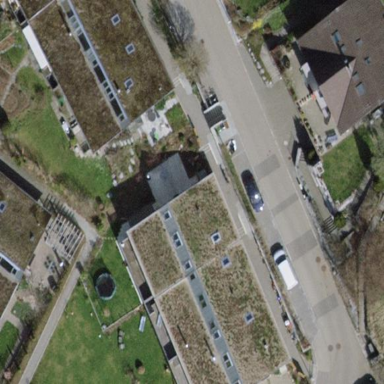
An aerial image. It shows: Terrace building.